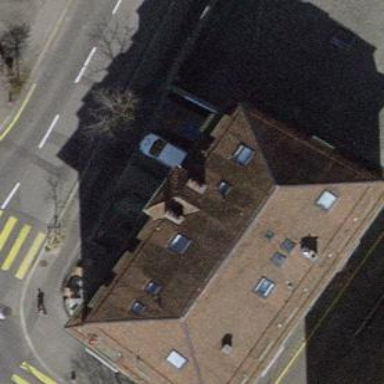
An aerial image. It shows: Light yellow apartments building with mansard roof.